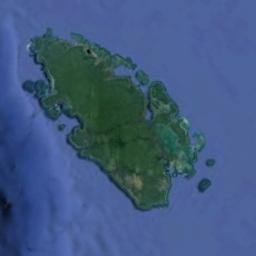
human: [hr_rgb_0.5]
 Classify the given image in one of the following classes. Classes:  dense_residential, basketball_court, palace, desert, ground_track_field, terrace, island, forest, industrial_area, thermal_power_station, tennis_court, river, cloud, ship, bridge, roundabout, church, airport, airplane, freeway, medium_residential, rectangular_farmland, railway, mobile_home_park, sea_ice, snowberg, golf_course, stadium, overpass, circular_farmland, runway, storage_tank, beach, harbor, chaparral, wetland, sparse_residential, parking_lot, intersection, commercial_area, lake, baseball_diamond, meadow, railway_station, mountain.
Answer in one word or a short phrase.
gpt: island